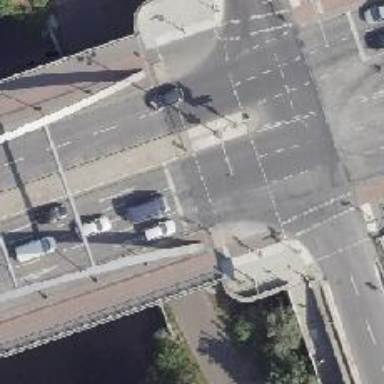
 and it is secondary road with dual carriageway."